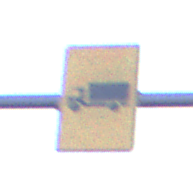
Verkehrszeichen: KFZZulaessigeGesamtmasse3Komma5TOhnePfeilsymbol
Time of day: Midday
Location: Roofed (Underpass)
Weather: Clear
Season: NotSpecified
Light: Natural